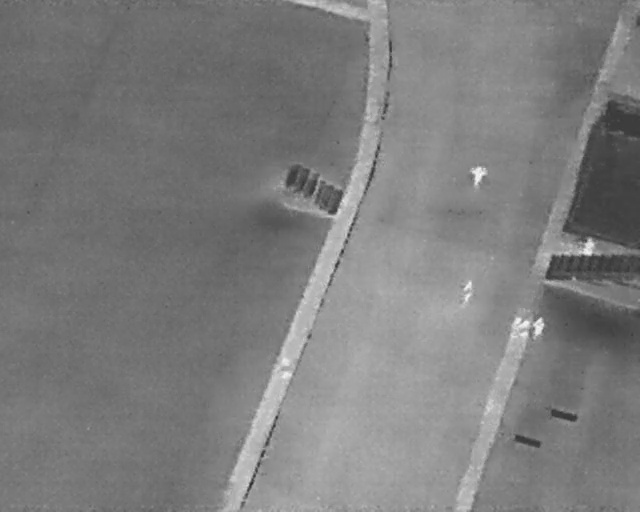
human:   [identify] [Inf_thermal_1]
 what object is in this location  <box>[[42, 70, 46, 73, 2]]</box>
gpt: <ref>1 large person at the bottom</ref>